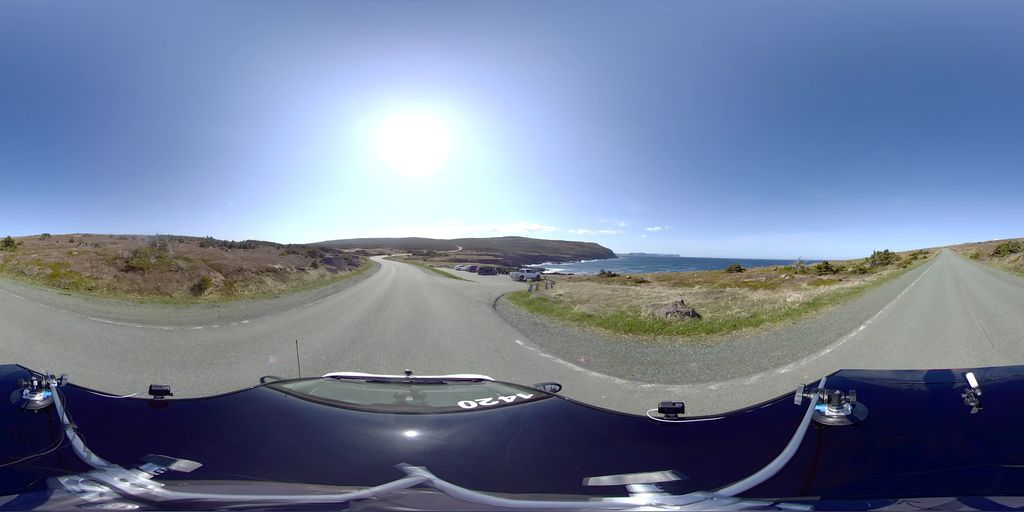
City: st_johns